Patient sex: M
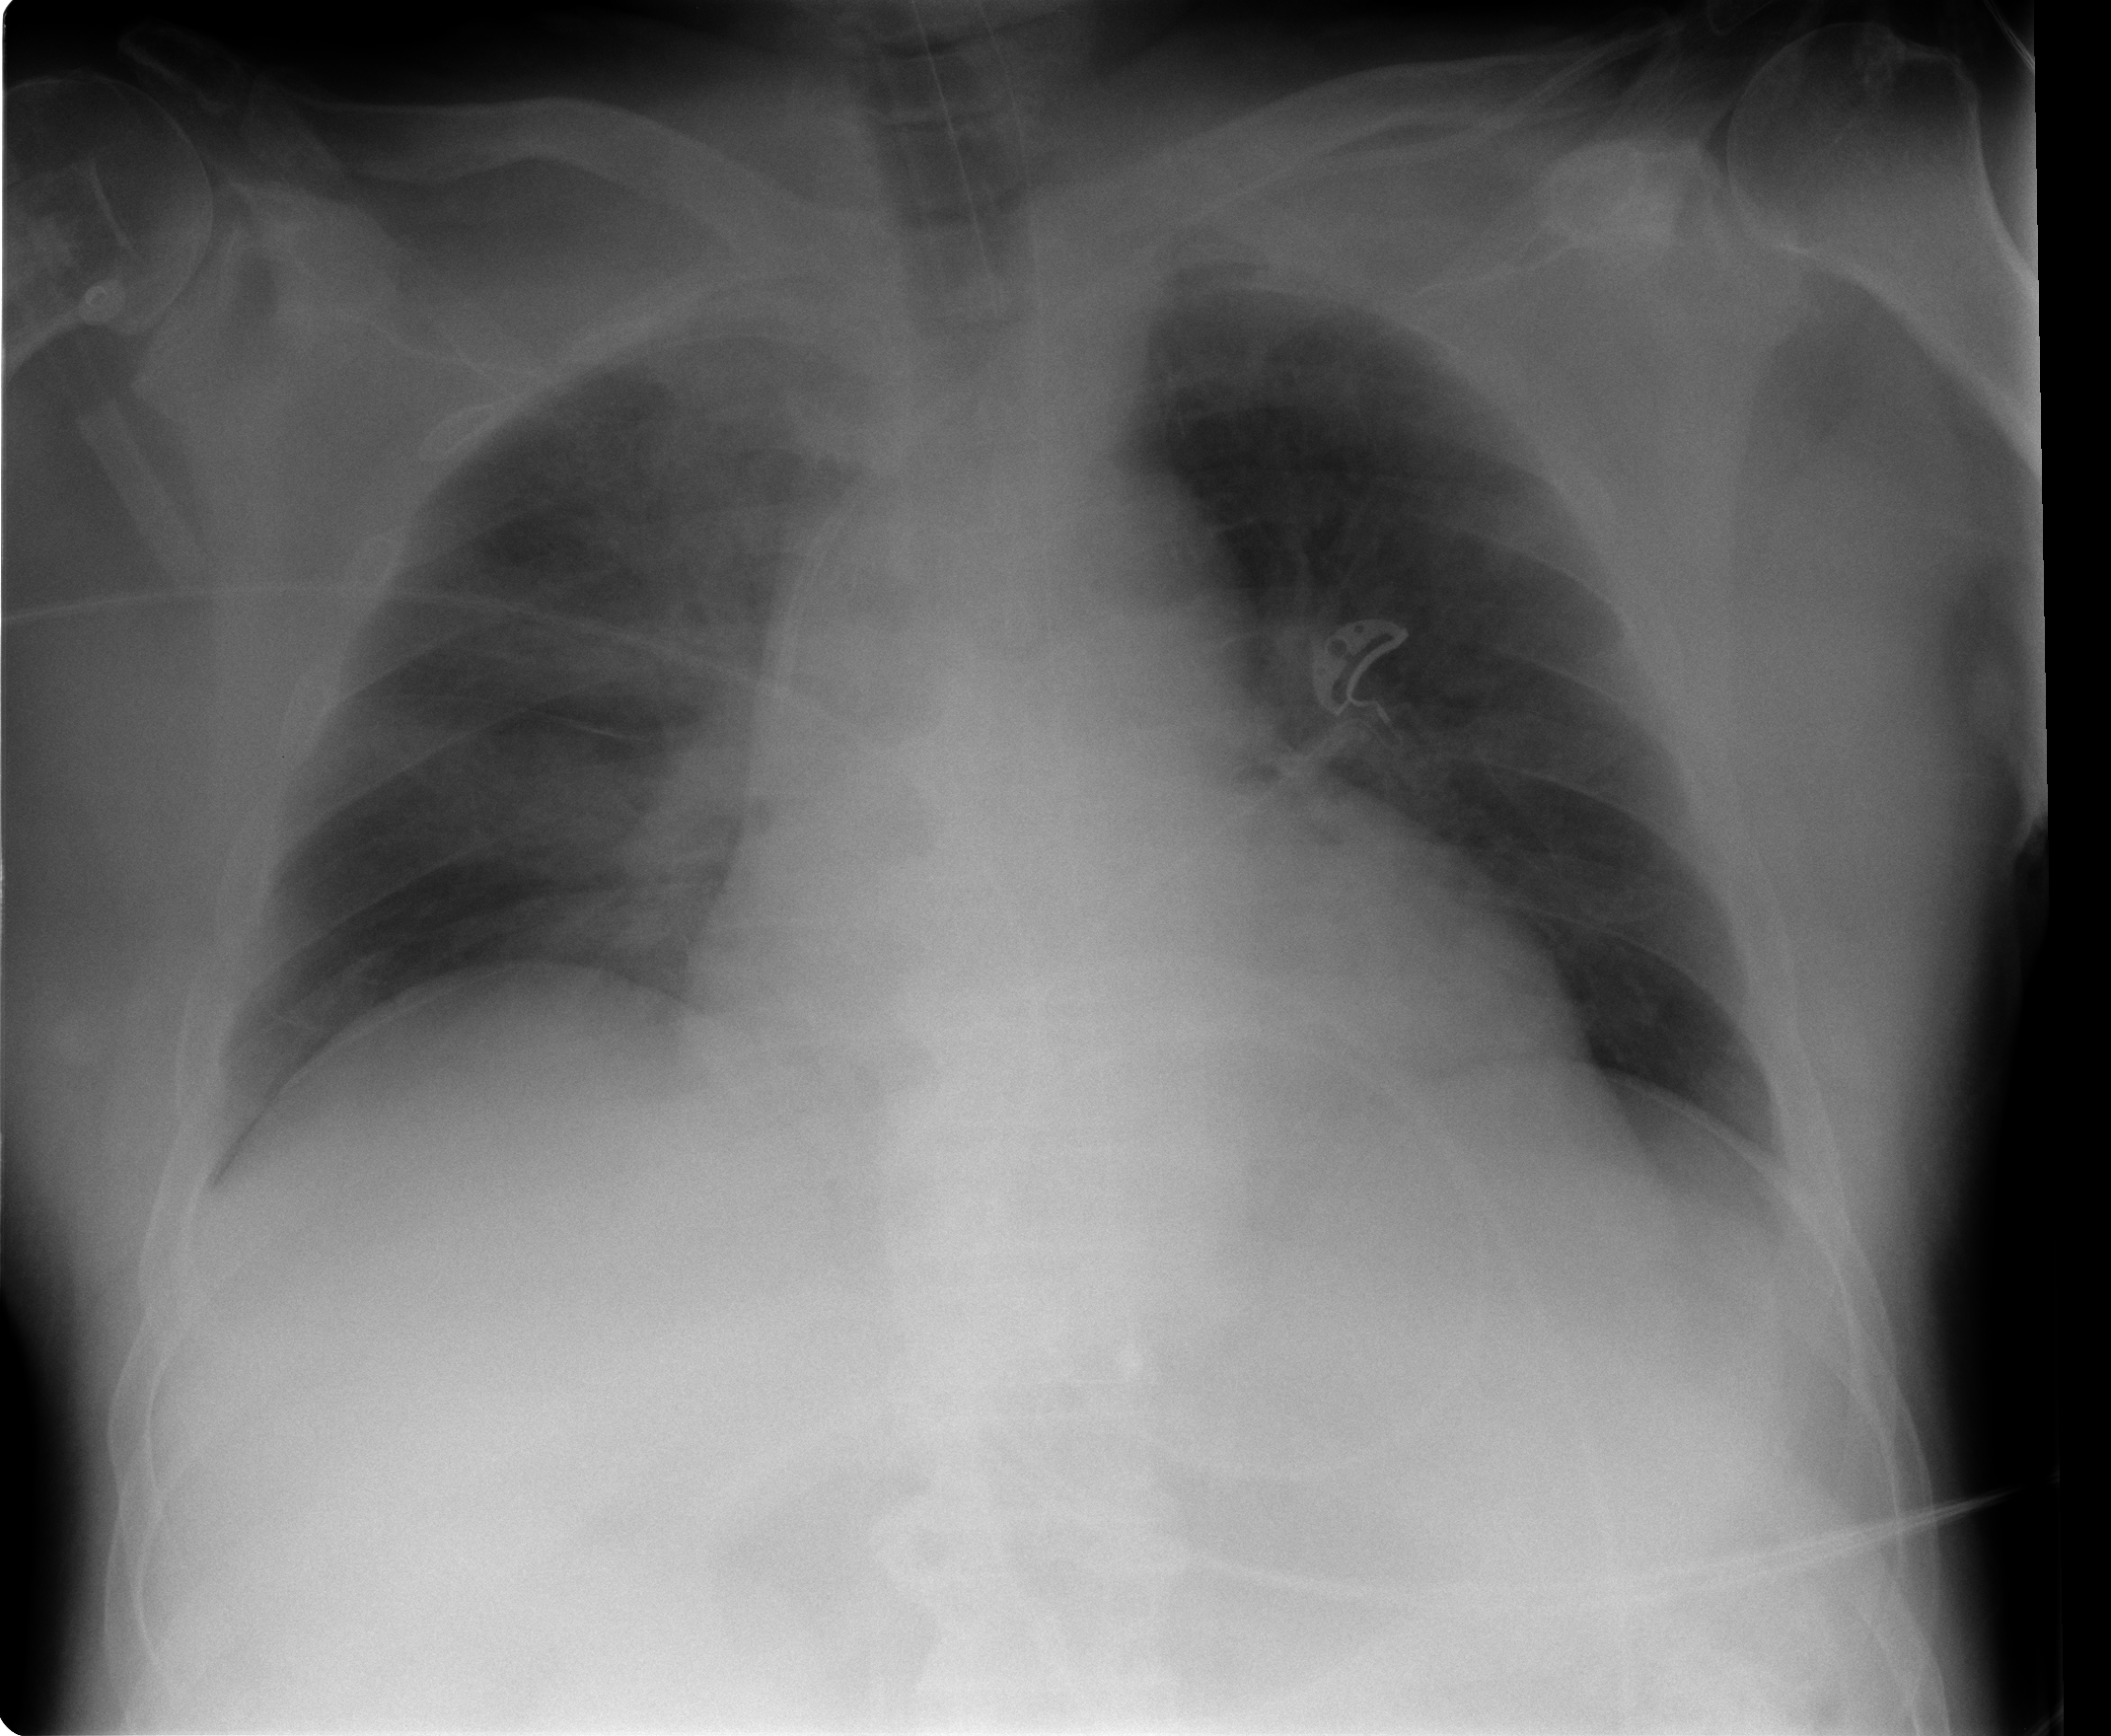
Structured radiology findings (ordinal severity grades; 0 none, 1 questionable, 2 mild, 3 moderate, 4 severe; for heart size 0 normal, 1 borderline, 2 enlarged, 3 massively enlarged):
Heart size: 0
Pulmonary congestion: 2
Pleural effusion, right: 0
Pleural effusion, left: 0
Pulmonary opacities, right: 3
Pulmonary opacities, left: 0
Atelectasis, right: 3
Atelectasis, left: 0